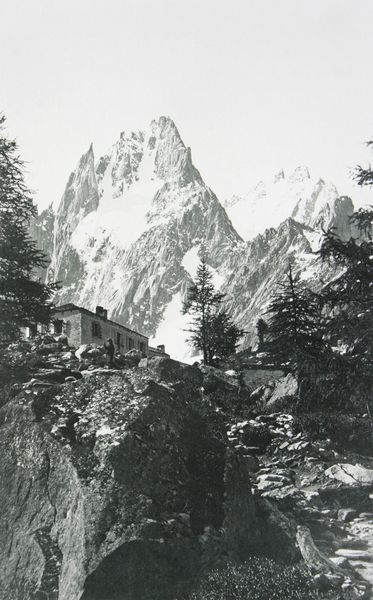
Titel: Montanvers und die Gipfel von Charmoz
Künstler: Louis Auguste Bisson
Standort: Paris
Institution: Bibliothèque Nationale
Schlagwörter: baum, berg, felsen, himmel, schatten, wasser, weiß, bäume, landschaft, menschen, blumen, fenster, grau, licht, schwarz, dach, gebäude, gras, haus, schnee, weg, hochformat, mensch, stein, steine, ast, bach, natur, stamm, hütte, tal, wald, kamin, kamine, schornstein, deutschland, berge, fels, gebirge, gipfel, hang, kamm, leer, alm, geröll, hochgebirge, schlucht, steil, winter, tannen, treppe, wild, stufen, klippe, foto, fotografie, oben, höhe, alpen, bergspitze, schneefeld, bergkamm, felsig, schwarz-weiss, schweiz, tanne, photo, zacken, wanderer, nadelbäume, fichten, wildnis, kluft, berghütte, tunnel, klamm, bergmassiv, baume, menshc, gebrge, schne, fotoi, fotografue, nabb, 1900, s-w, wirld